Field crop: tomato
Growth stage: 1
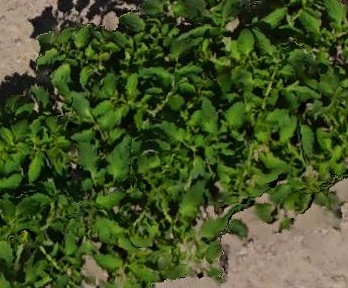
Species: tomato